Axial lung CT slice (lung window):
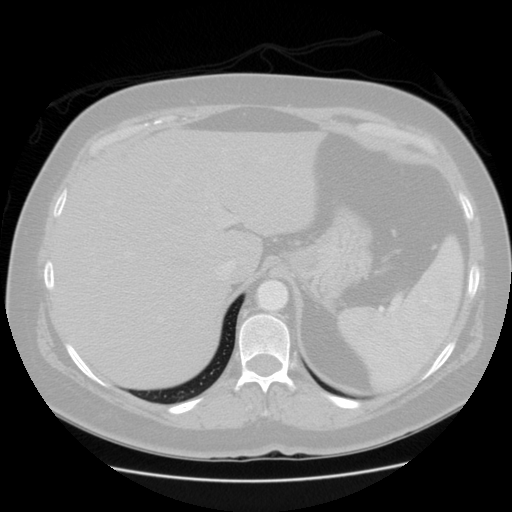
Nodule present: no